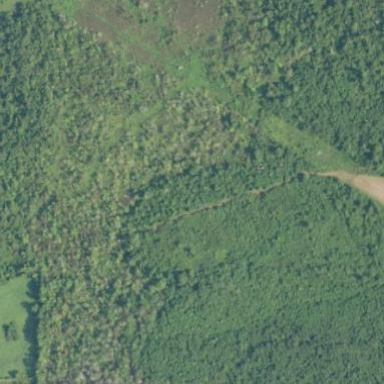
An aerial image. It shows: Mixed leaf-type forest area.